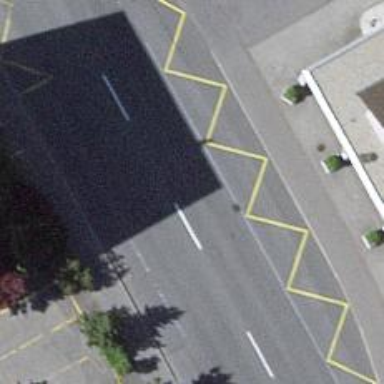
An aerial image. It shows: Public transport stop position.